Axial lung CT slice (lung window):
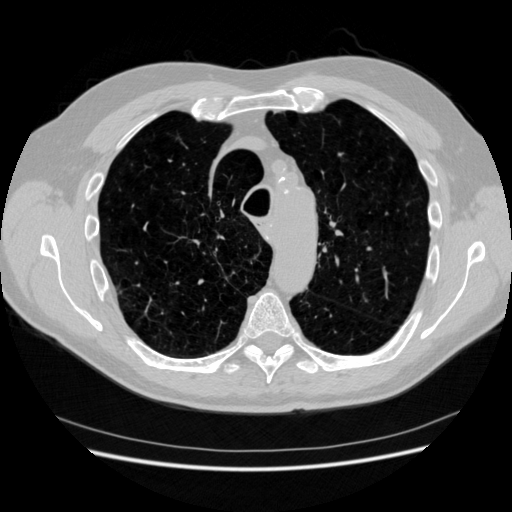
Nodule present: no